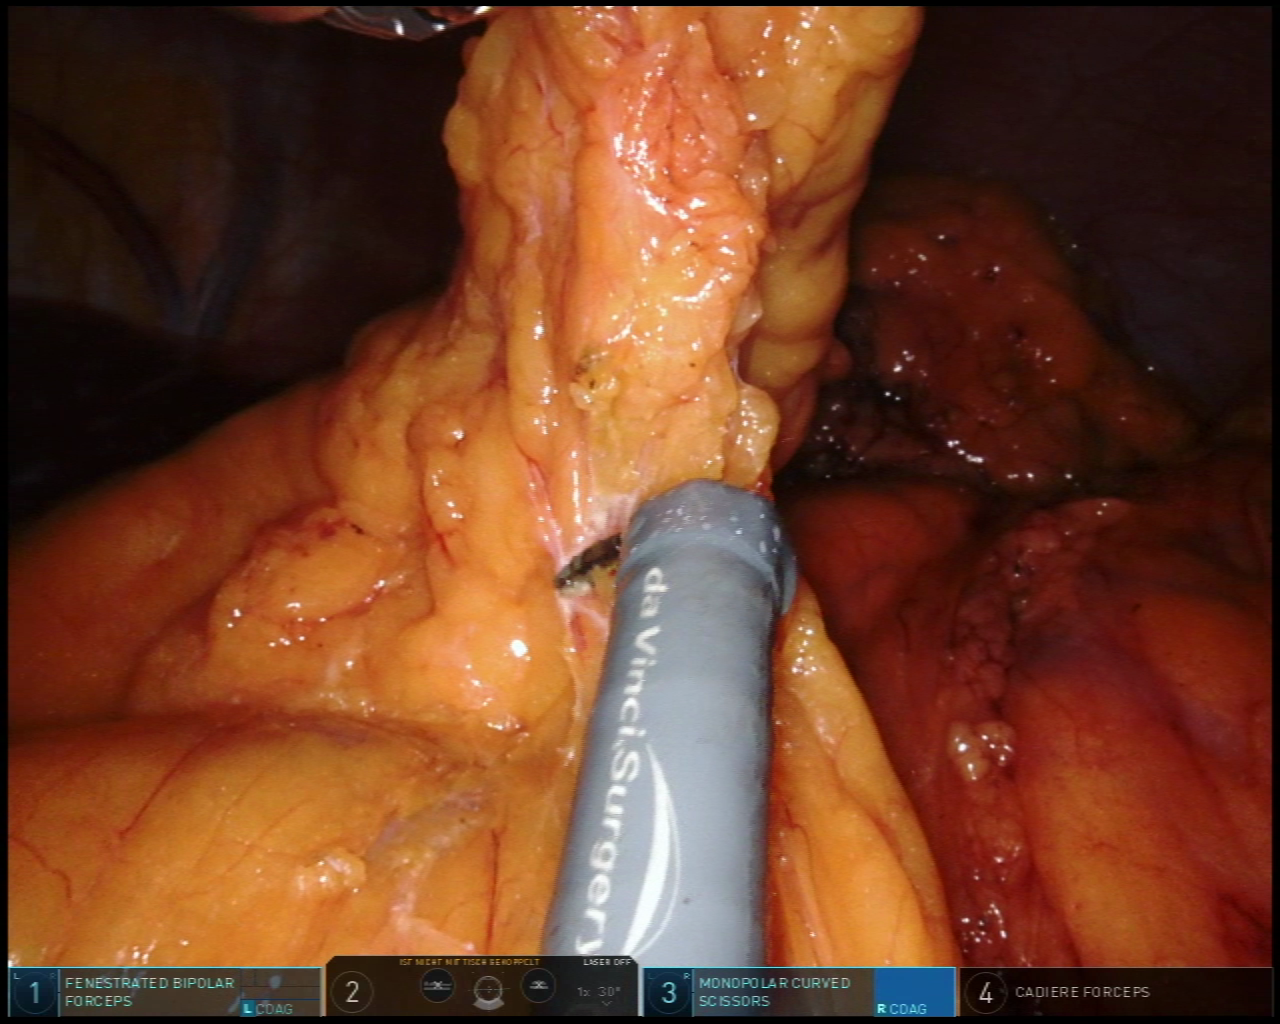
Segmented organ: liver
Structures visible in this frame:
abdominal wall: yes
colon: no
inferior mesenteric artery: no
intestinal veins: no
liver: yes
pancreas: no
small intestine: no
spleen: no
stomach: no
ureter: no
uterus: no
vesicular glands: no